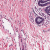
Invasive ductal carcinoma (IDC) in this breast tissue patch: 0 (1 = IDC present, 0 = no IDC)